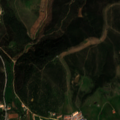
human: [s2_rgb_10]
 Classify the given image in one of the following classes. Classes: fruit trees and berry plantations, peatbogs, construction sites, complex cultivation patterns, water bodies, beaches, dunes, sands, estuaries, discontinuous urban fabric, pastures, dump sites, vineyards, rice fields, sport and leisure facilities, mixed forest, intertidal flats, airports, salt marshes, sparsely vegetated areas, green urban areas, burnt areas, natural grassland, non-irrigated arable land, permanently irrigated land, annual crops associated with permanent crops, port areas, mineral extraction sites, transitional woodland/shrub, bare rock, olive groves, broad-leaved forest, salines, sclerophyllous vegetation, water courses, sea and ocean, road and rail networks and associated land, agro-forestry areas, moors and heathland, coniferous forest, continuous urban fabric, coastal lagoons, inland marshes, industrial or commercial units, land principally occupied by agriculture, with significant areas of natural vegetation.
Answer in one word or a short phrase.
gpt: discontinuous urban fabric, non-irrigated arable land, pastures, complex cultivation patterns, sclerophyllous vegetation, transitional woodland/shrub